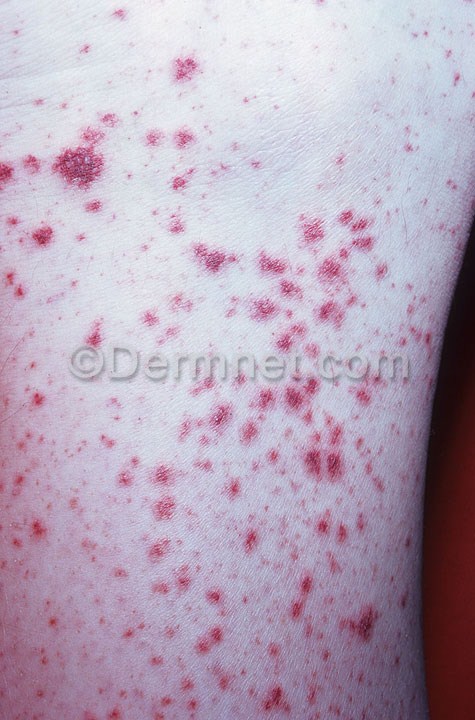
Disease: Vasculitis Photos